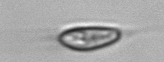
Label: Chrysochromulina